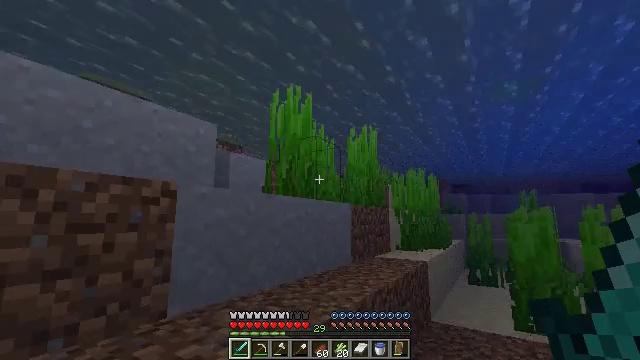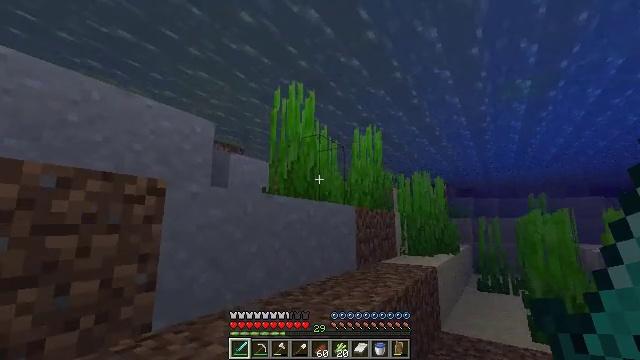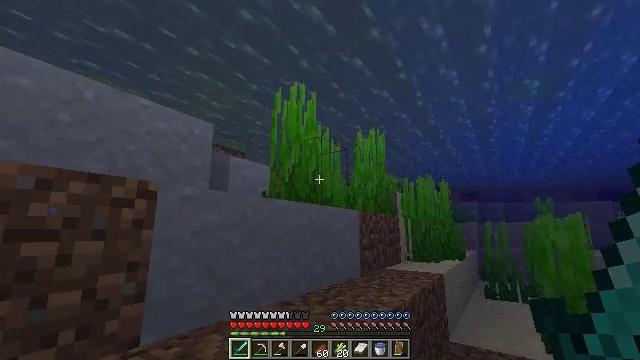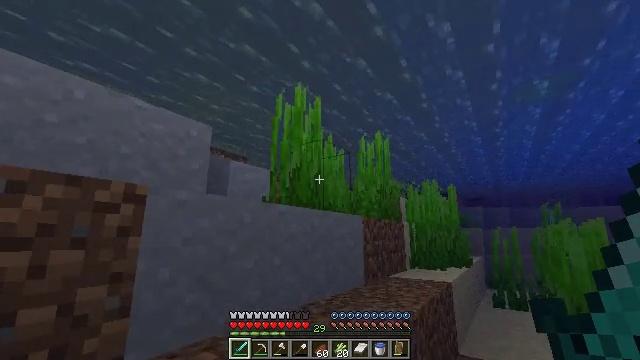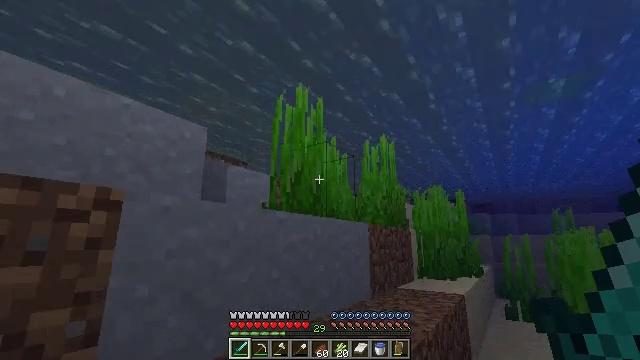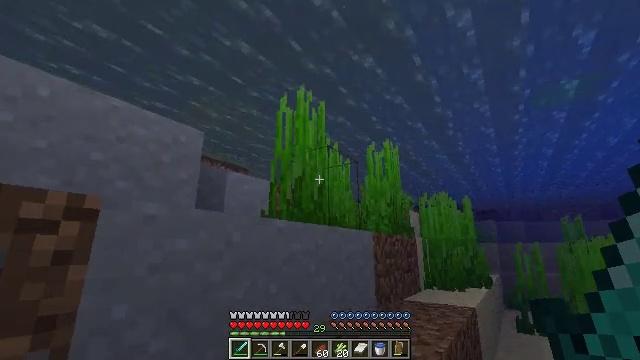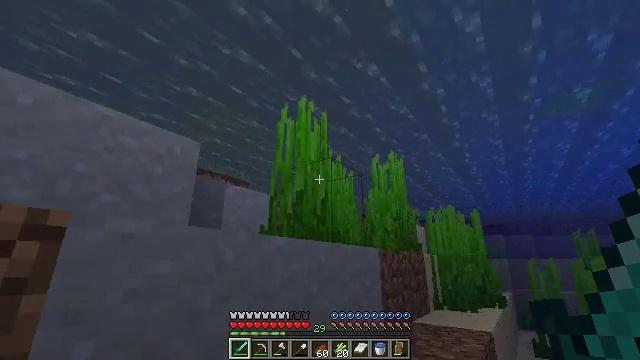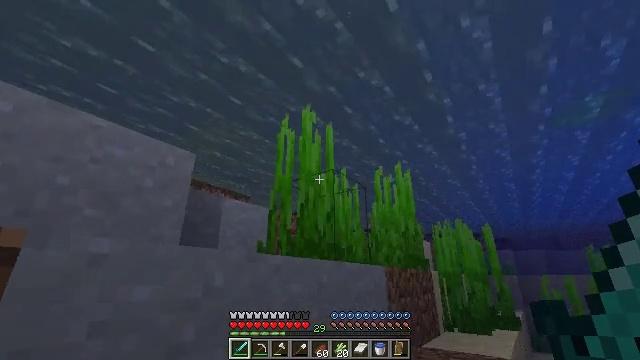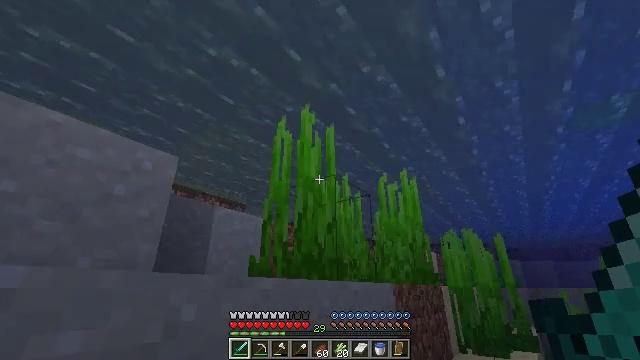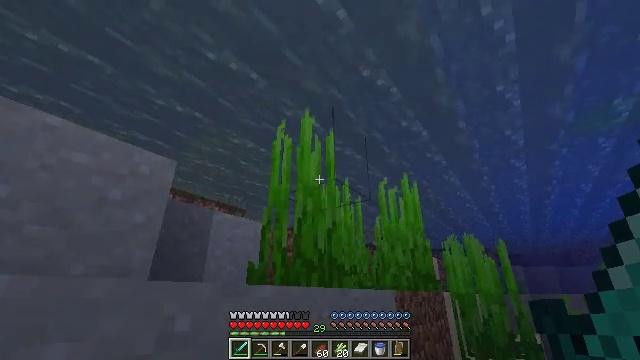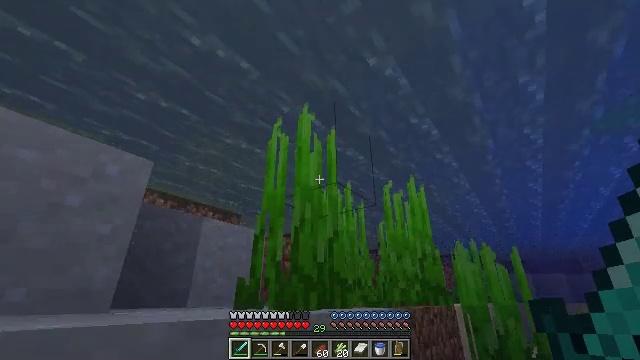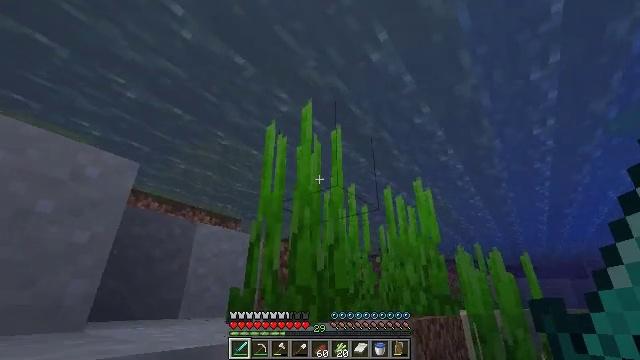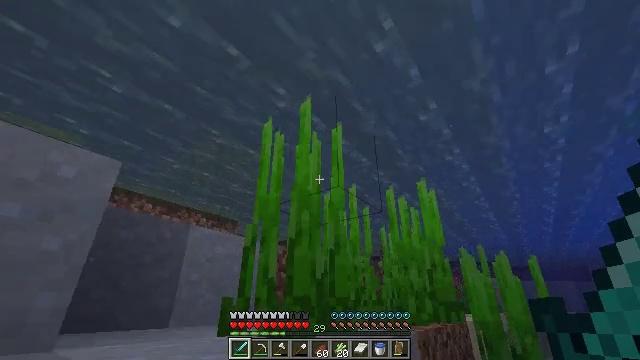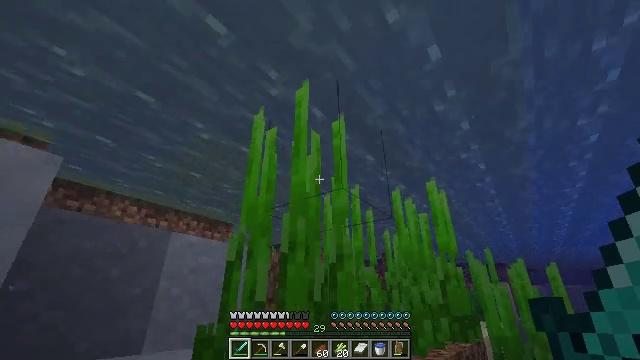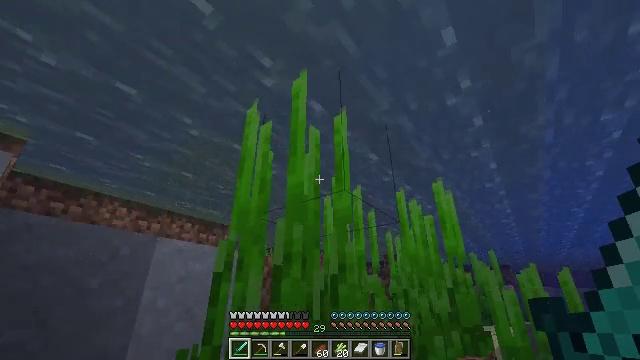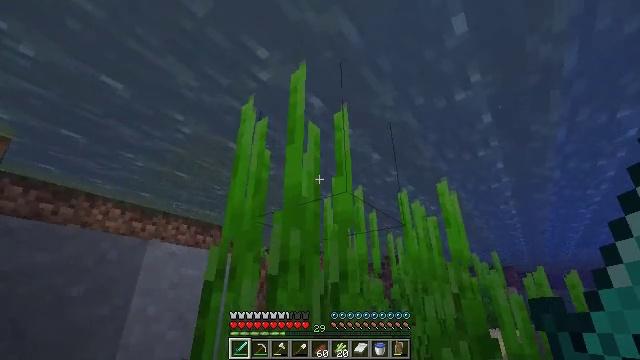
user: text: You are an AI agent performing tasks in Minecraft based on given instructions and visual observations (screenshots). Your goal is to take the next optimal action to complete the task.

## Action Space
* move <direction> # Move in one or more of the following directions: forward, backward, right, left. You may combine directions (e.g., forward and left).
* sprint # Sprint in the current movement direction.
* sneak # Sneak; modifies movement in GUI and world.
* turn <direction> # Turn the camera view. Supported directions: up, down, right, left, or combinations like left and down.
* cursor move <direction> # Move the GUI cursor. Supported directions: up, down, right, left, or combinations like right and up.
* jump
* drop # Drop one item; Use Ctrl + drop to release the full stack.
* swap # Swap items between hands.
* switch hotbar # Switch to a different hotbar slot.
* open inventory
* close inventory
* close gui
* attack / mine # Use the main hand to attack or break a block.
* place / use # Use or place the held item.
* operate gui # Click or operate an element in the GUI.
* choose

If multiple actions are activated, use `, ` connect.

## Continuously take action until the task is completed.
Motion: motion action
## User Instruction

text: Break the sugar cane.
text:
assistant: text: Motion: move forward, sprint, turn up
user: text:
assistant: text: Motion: move forward, sprint, turn up
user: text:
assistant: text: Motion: move forward, sprint, turn up
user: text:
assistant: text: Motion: move forward, sprint, turn up
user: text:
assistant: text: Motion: move forward, sprint, turn up
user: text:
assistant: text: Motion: move forward, sprint, turn up
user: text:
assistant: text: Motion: move forward, sprint, turn up
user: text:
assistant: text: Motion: move forward, sprint, turn up
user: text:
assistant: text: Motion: move forward, sprint, turn up
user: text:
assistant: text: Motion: move forward, sprint
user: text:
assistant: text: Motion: move forward, sprint
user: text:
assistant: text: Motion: move forward, sprint
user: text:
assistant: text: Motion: move forward, sprint
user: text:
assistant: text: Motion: move forward, sprint
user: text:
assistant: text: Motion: move forward, sprint
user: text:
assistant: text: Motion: move forward, sprint
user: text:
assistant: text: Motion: move forward, sprint
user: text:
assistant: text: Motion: move forward, sprint, turn down
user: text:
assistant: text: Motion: move forward, sprint, turn down
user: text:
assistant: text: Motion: move forward, sprint
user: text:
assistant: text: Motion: move forward, sprint
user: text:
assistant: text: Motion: move forward, sprint
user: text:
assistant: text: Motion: move forward, sprint
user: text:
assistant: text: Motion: move forward, sprint
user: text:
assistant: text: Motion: move forward, sprint
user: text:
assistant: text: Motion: move forward, sprint
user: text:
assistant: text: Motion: move forward, sprint, turn left
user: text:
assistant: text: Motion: move forward, sprint
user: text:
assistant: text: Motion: move forward, sprint
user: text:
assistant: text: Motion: move forward, sprint